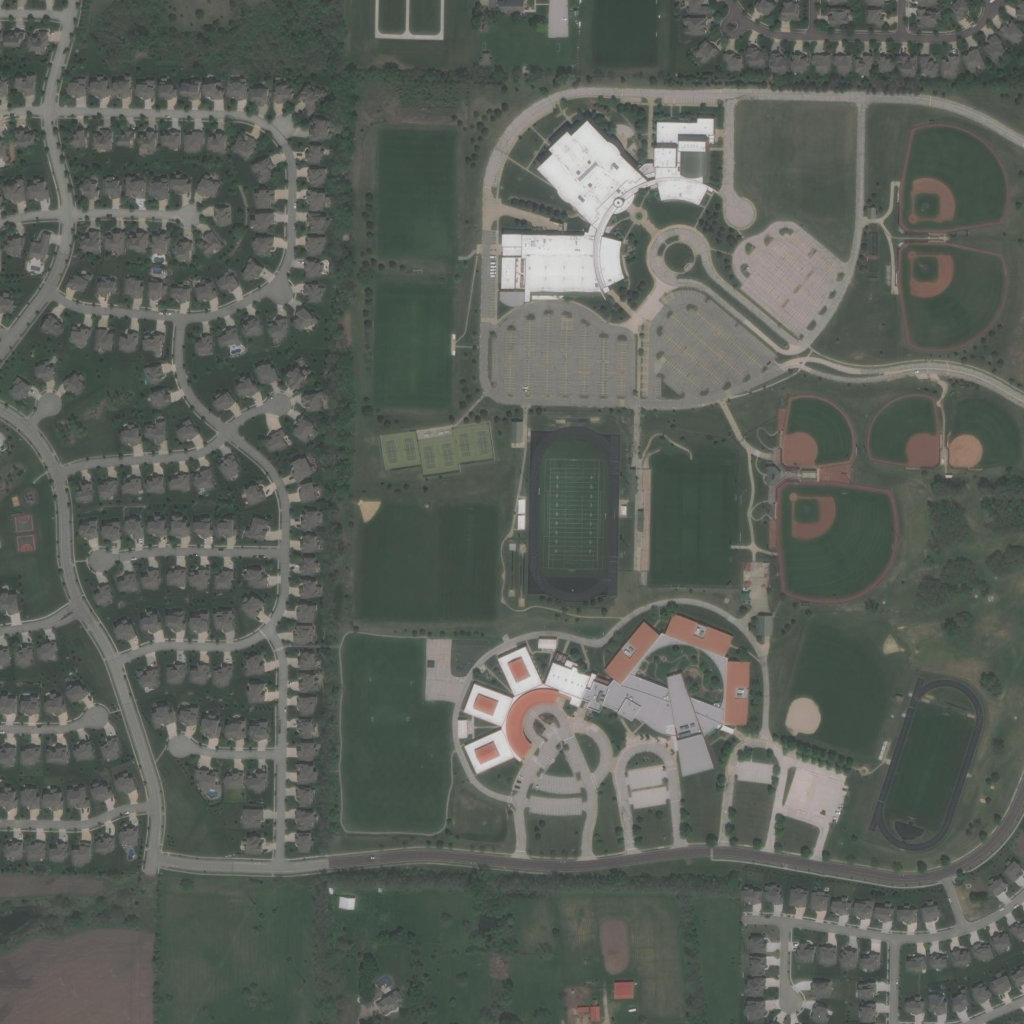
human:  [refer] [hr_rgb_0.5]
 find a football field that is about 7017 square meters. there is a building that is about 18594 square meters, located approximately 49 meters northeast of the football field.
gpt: <box>[[53, 44, 58, 54, 0]]</box>